Interaction volume radius: 5 \u00c5
Interaction volume height: 20 \u00c5
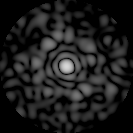
Disorder parameter: 0.8509